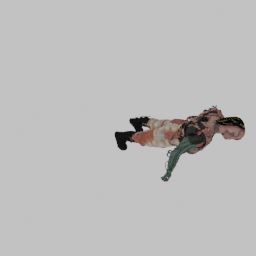
Label: people